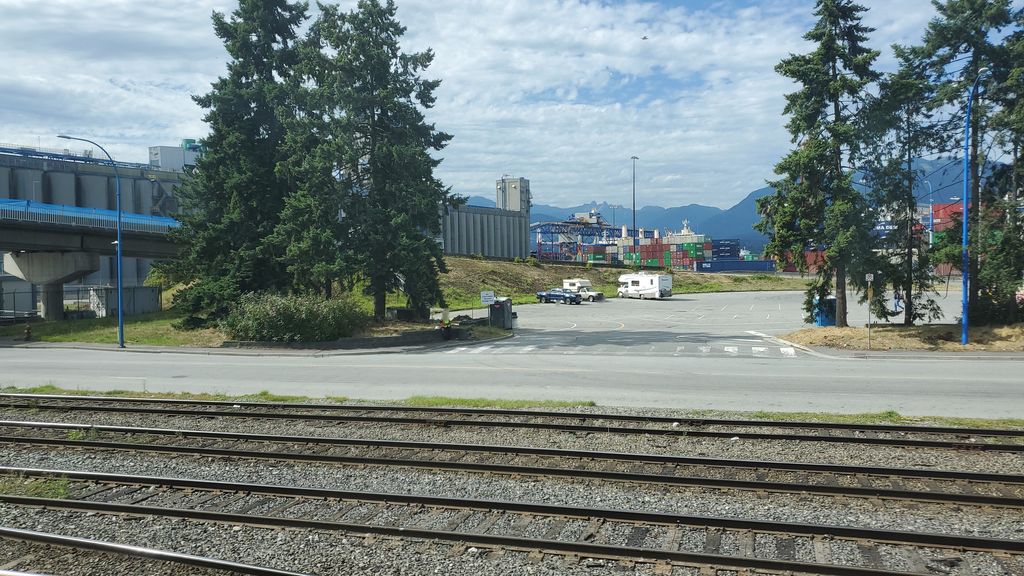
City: vancouver